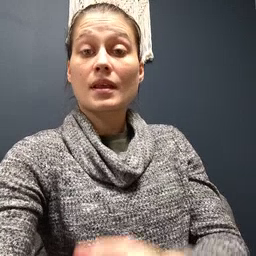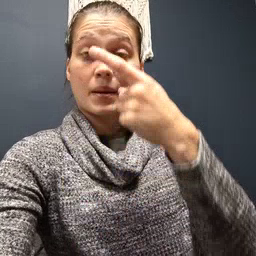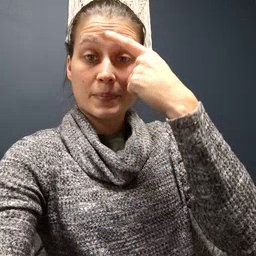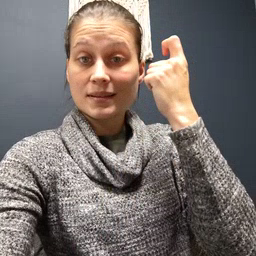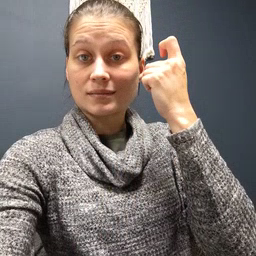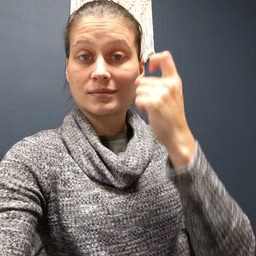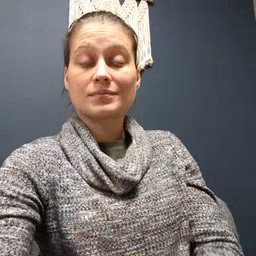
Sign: because